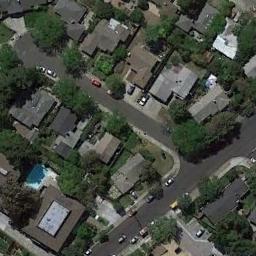
Label: residential